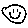
Label: smiley face